Interaction volume radius: 10 \u00c5
Interaction volume height: 15 \u00c5
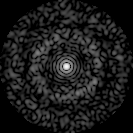
Disorder parameter: 0.8274